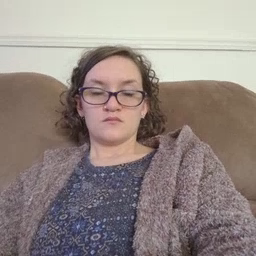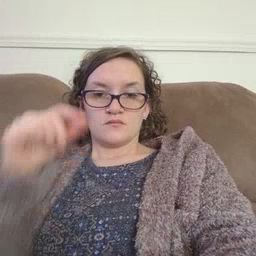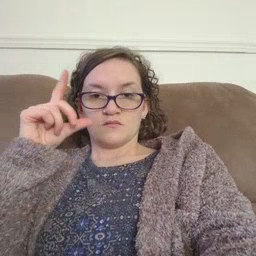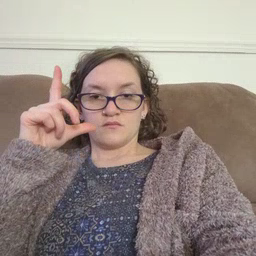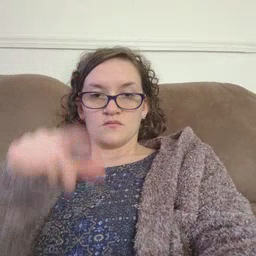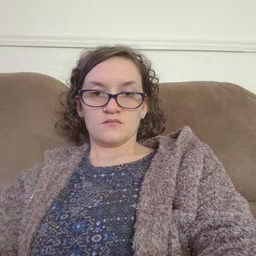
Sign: wake